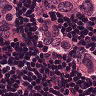
Metastatic tissue present: yes